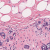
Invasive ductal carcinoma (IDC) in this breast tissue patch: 0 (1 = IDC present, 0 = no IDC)